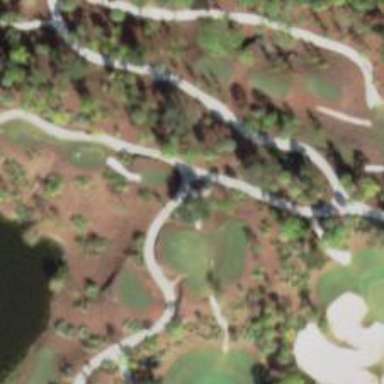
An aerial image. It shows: Footway that resembles golf path.